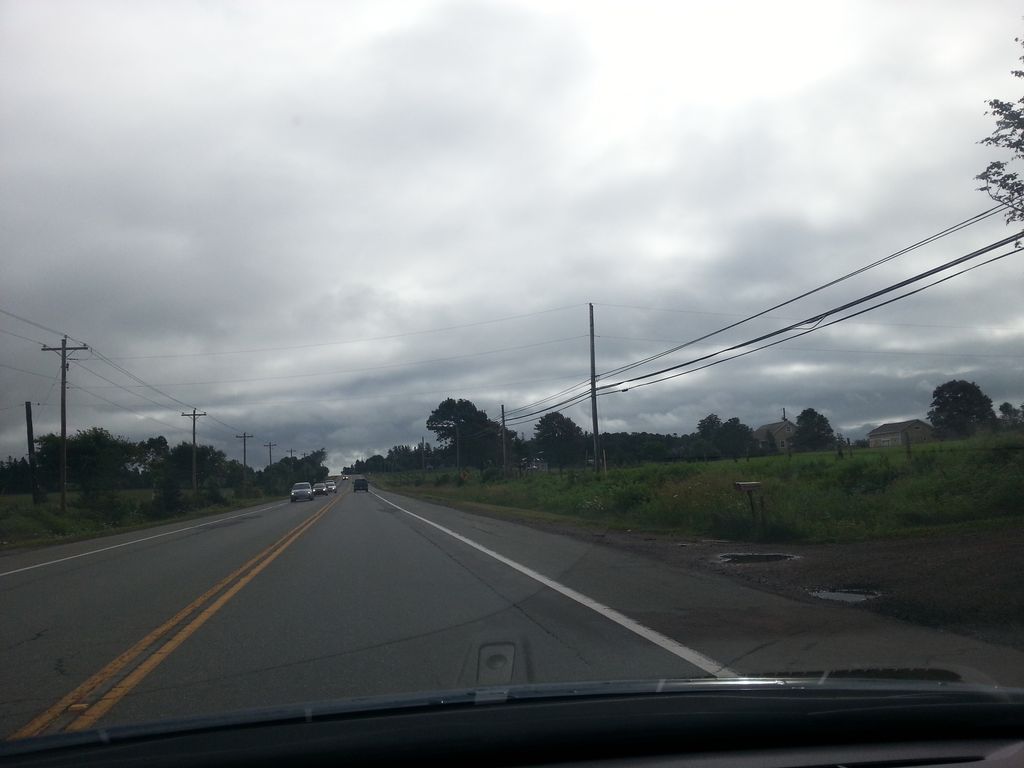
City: charlottetown